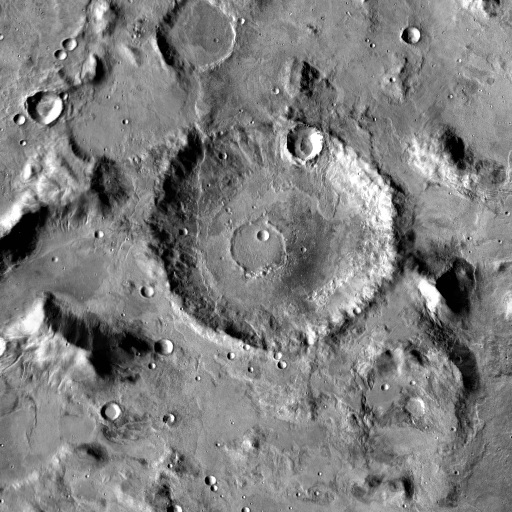
Crater classes present: Background, Other, Layered